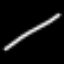
Label: line